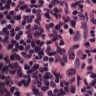
Metastatic tissue present: no